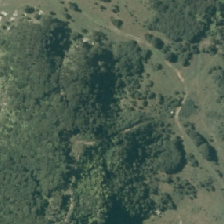
Land cover: low_producing_grassland